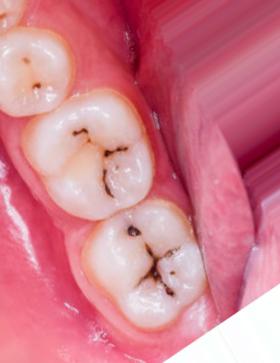
Condition: Caries